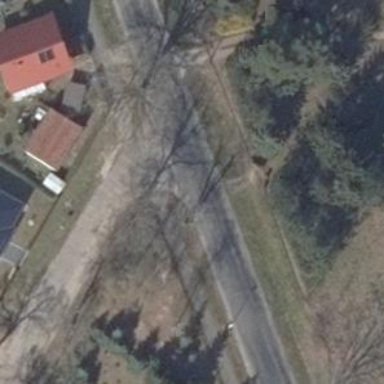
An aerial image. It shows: Residential road with concrete surface.